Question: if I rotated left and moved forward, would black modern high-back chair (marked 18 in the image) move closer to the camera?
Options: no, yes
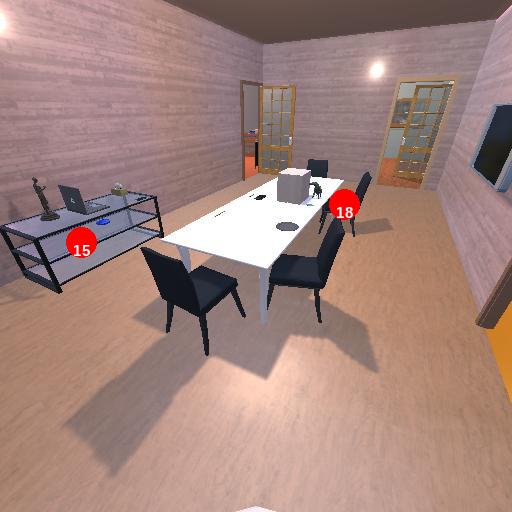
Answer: no